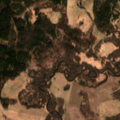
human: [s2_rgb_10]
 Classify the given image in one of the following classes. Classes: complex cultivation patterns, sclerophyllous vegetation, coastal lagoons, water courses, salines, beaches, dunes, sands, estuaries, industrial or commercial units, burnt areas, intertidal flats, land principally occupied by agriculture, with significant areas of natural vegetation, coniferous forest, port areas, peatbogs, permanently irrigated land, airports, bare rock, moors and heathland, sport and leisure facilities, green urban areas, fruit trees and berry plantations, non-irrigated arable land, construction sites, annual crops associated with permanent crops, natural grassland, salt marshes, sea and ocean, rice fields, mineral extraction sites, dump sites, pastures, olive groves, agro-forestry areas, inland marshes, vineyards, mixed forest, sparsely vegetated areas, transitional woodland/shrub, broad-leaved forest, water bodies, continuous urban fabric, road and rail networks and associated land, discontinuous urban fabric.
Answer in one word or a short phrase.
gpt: non-irrigated arable land, pastures, land principally occupied by agriculture, with significant areas of natural vegetation, broad-leaved forest, coniferous forest, mixed forest, transitional woodland/shrub